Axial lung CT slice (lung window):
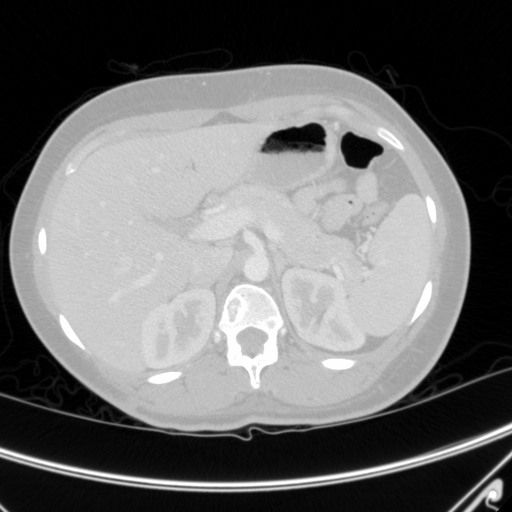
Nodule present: no